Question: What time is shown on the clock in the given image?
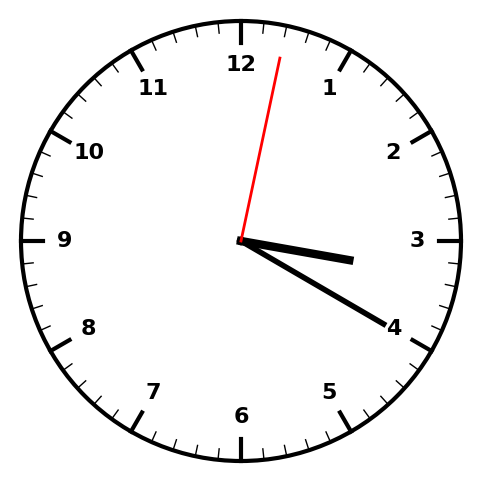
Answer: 03:20:02